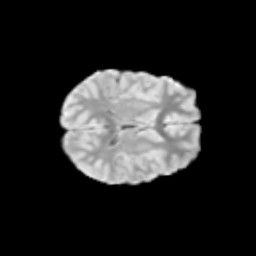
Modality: T2w
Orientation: axial
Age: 10
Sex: female
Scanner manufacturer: siemens
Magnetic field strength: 3 T
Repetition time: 3.8 s
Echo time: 0.07 s